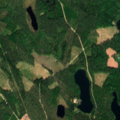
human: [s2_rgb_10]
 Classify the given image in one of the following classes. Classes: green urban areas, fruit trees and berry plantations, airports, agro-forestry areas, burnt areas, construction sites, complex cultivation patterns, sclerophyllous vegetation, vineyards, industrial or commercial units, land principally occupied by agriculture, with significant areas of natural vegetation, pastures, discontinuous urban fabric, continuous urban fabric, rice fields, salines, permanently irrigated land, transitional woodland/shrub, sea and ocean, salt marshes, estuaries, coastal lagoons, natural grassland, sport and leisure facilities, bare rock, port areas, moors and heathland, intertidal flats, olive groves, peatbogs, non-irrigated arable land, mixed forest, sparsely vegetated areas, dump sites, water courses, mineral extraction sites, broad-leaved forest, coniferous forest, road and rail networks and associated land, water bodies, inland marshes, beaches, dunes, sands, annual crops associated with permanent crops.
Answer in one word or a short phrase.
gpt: broad-leaved forest, coniferous forest, mixed forest, water bodies